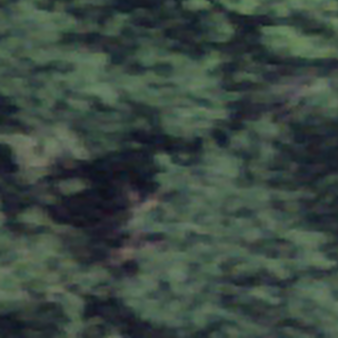
Label: other